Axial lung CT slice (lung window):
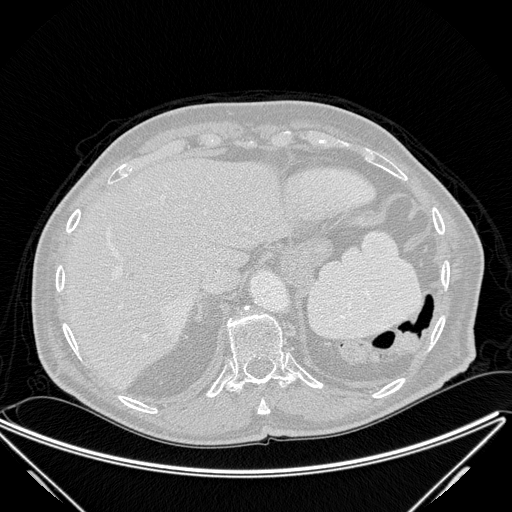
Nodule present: no